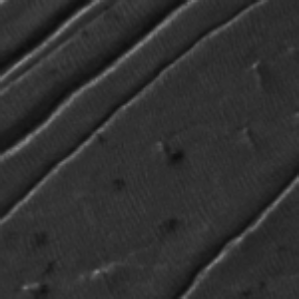
Label: frost